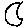
Label: moon